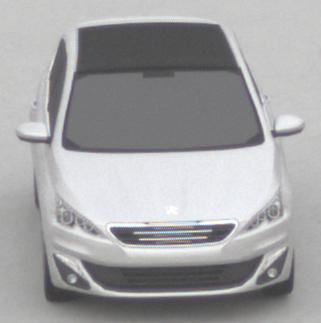
Make: Peugeot
Model: 308 VTi 82
Detailed model: 308 (II)
Model produced from: 2013/09
Model produced until: 2014/11
Doors: 5
Color: white
Road condition: dry road
Daytime: morning or afternoon
Contrast: low contrast